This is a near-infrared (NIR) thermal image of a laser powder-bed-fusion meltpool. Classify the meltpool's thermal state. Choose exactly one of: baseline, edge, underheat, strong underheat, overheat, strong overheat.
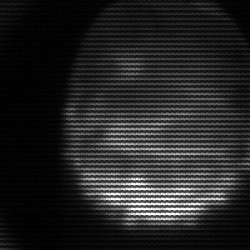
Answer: edge